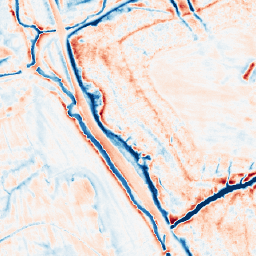
Category: edge_preserving
Decomposition family: anisotropic_diffusion
Decomposition parameters: iterations: 50
kappa: 50
gamma: 0.15
Upsampling method: nearest
Upsampling parameters: scale: 2
Upsampling scale: 2